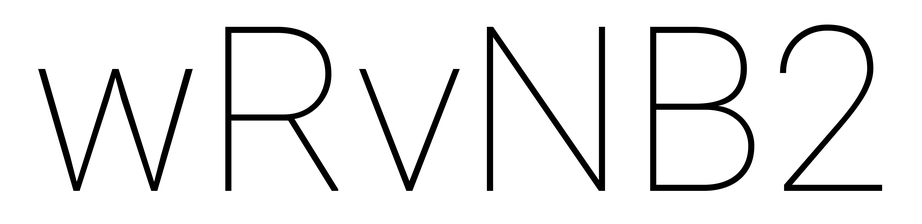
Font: Roboto_Thin